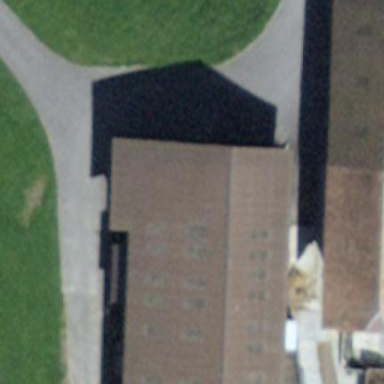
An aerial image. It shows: Farm auxiliary building.